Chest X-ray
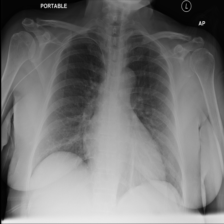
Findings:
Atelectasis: positive
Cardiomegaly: negative
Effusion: negative
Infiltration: positive
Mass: negative
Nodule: negative
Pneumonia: negative
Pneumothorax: negative
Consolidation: negative
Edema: negative
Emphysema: negative
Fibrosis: negative
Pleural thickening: negative
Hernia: negative